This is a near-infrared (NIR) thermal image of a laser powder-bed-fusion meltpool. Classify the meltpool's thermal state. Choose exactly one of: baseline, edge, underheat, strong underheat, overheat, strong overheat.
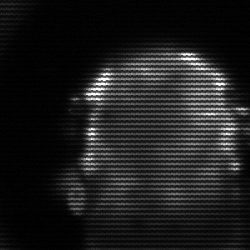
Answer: baseline